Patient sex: F
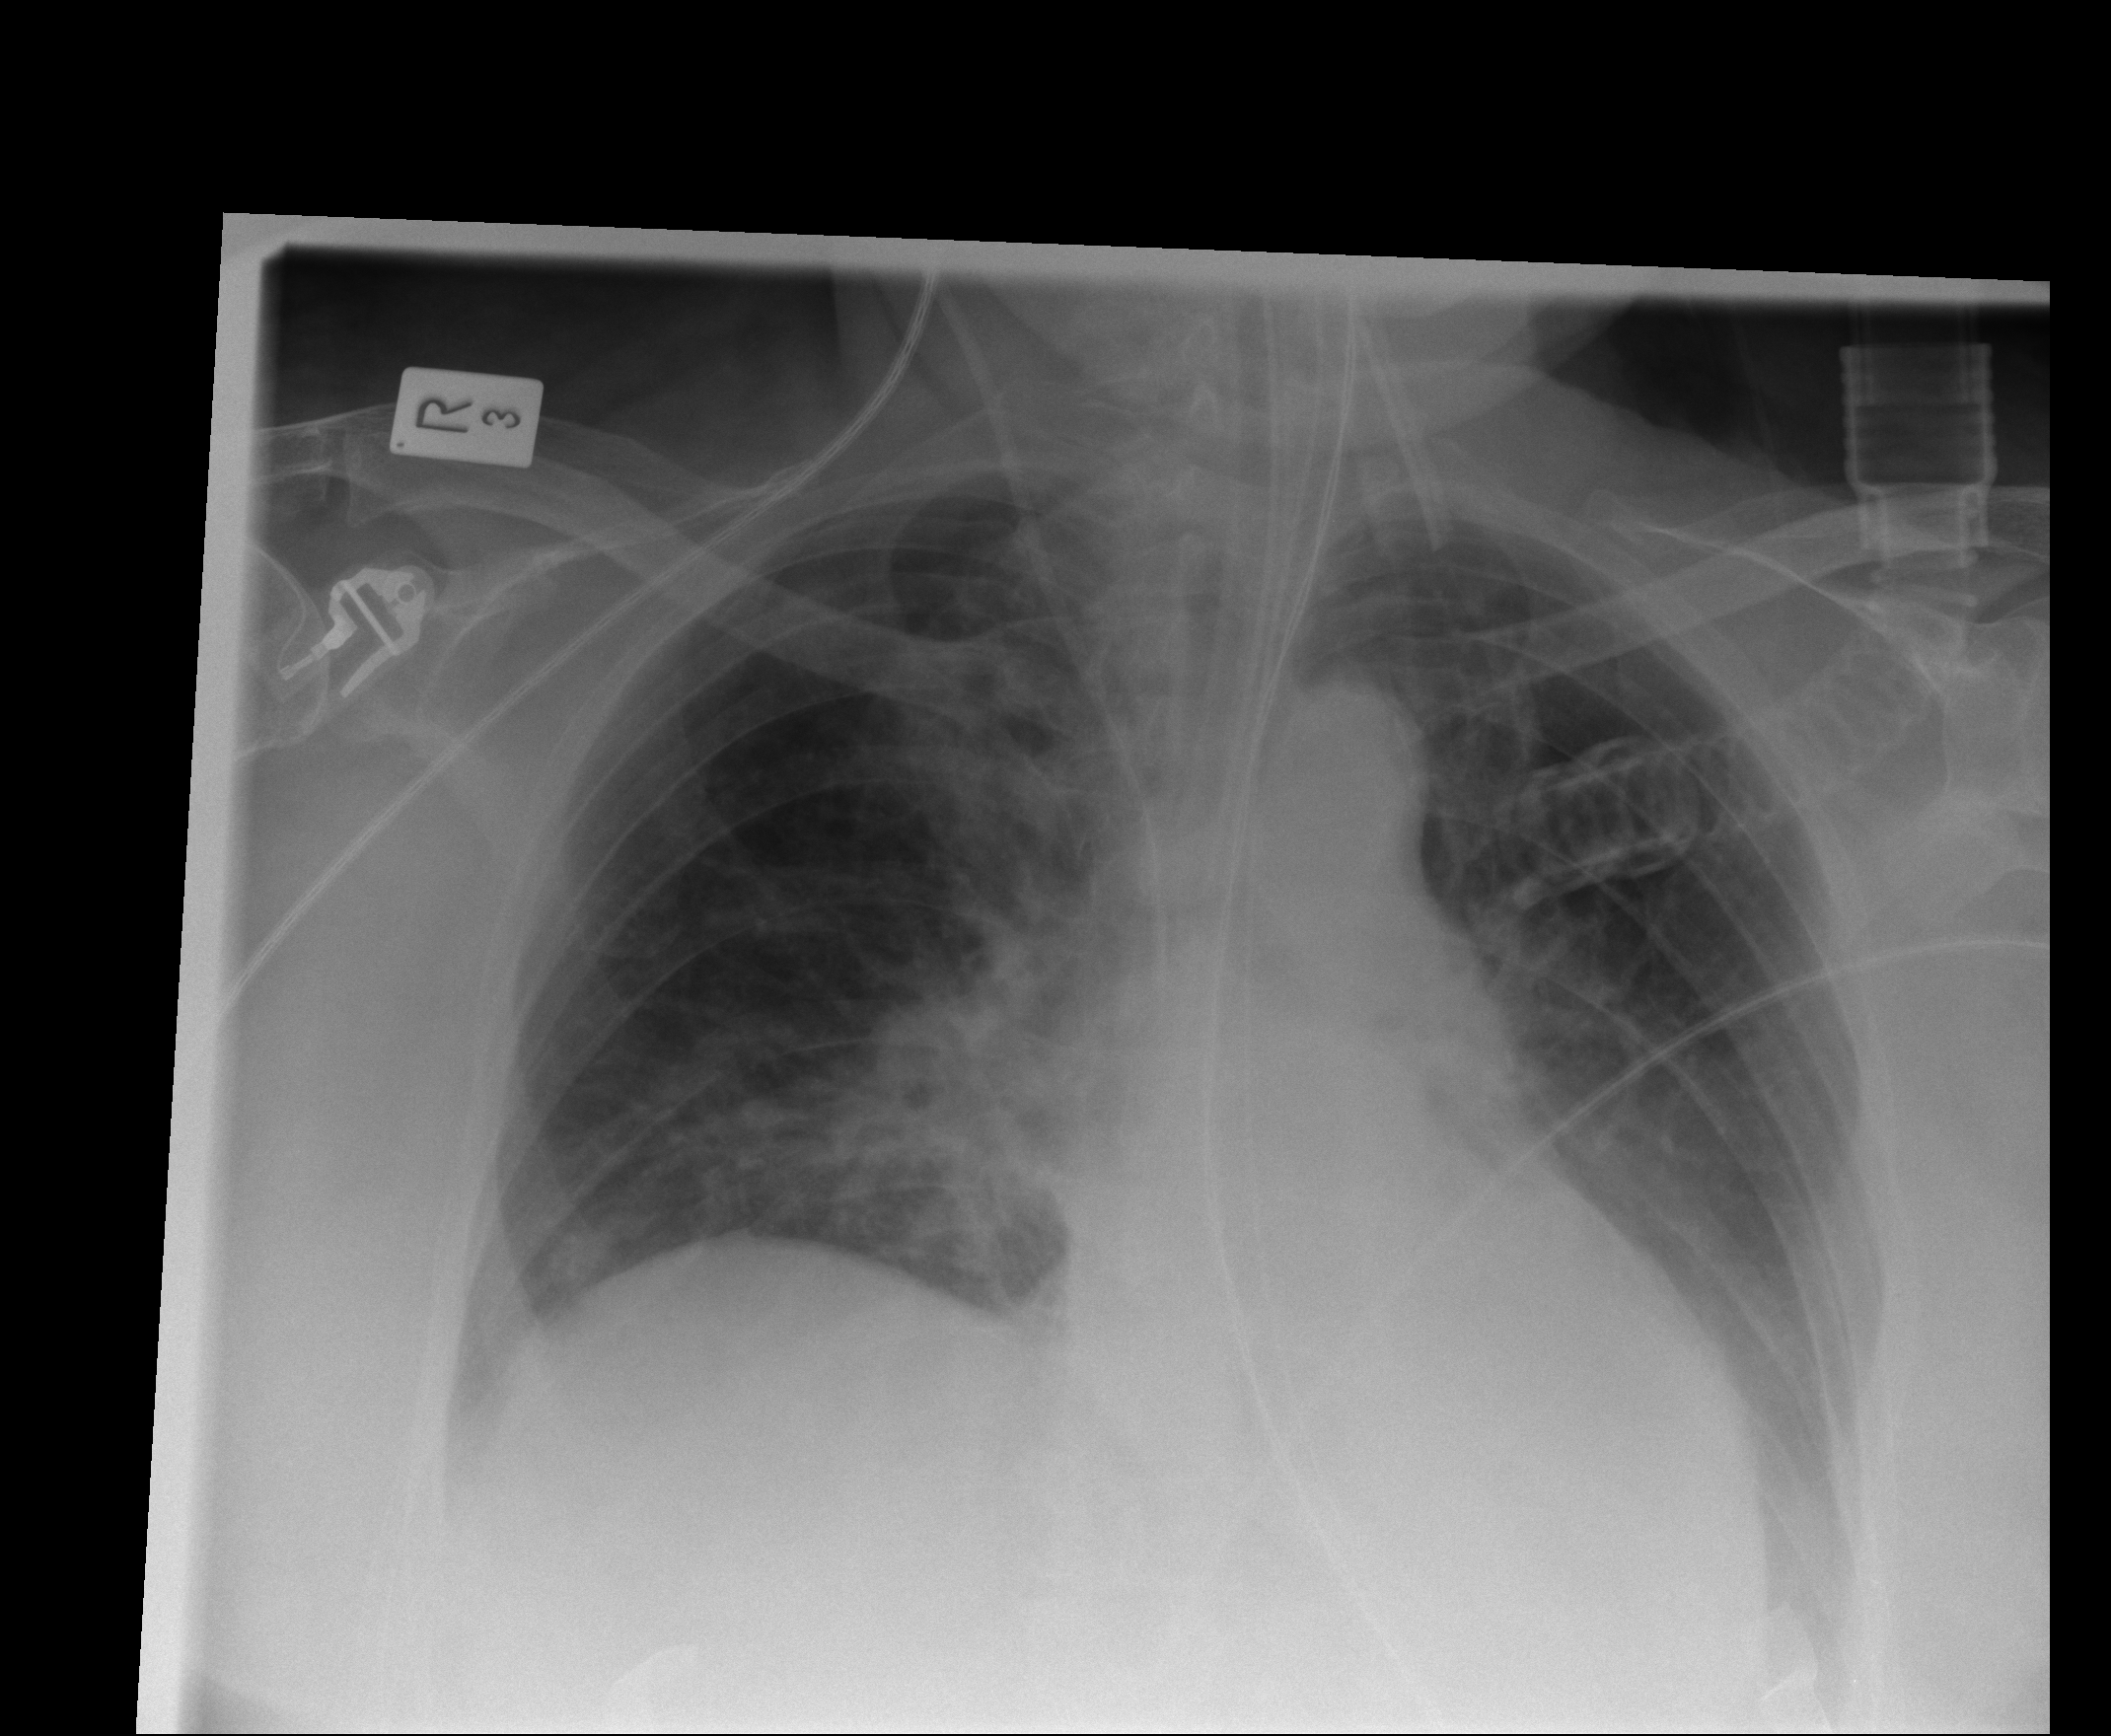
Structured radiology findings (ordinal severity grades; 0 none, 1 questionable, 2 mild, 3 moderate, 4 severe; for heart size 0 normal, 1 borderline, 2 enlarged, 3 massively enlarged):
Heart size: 2
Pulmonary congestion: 1
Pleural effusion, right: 0
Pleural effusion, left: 0
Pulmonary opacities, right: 2
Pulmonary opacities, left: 0
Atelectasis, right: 1
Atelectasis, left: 1